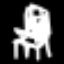
Label: chair